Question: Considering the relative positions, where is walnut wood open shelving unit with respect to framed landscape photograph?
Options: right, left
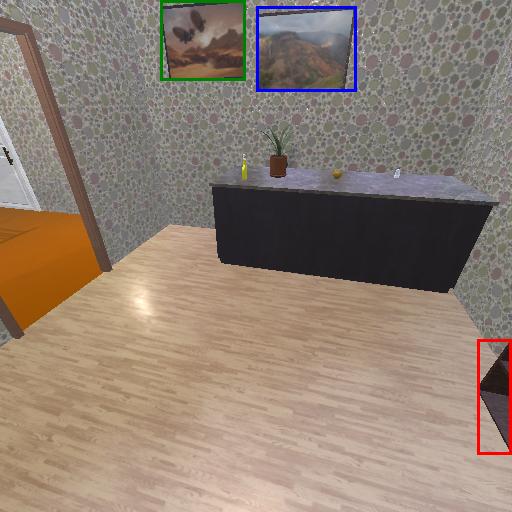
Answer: right